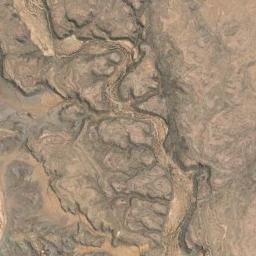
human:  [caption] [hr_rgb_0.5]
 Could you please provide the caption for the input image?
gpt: There are many roads of different lengths in the mountains .

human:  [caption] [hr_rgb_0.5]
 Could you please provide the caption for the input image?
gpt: The mountain has a rugged surface and its rocks are brown .

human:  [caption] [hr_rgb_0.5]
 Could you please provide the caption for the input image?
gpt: The mountain is full of yellow soil .

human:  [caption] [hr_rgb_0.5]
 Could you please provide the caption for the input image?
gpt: This mountain is completely covered by vegetation .

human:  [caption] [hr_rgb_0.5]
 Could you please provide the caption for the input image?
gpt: There are some rifts on the brown mountain .